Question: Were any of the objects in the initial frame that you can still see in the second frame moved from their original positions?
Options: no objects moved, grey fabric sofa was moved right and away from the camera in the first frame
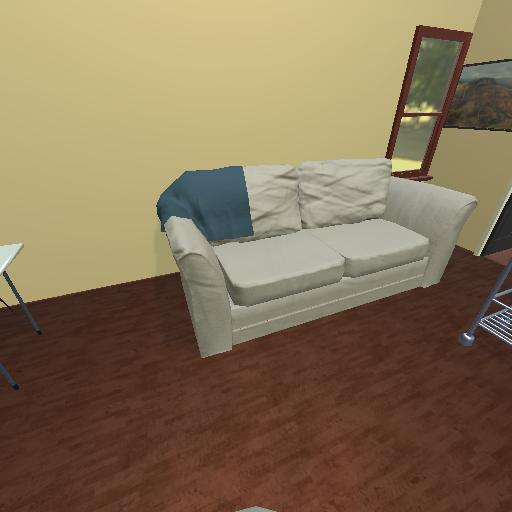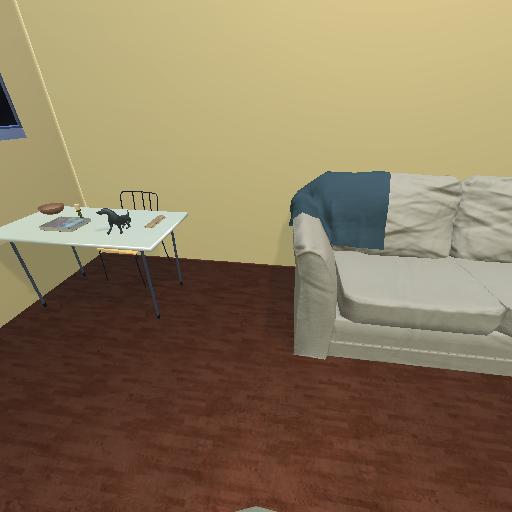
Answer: no objects moved